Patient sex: F
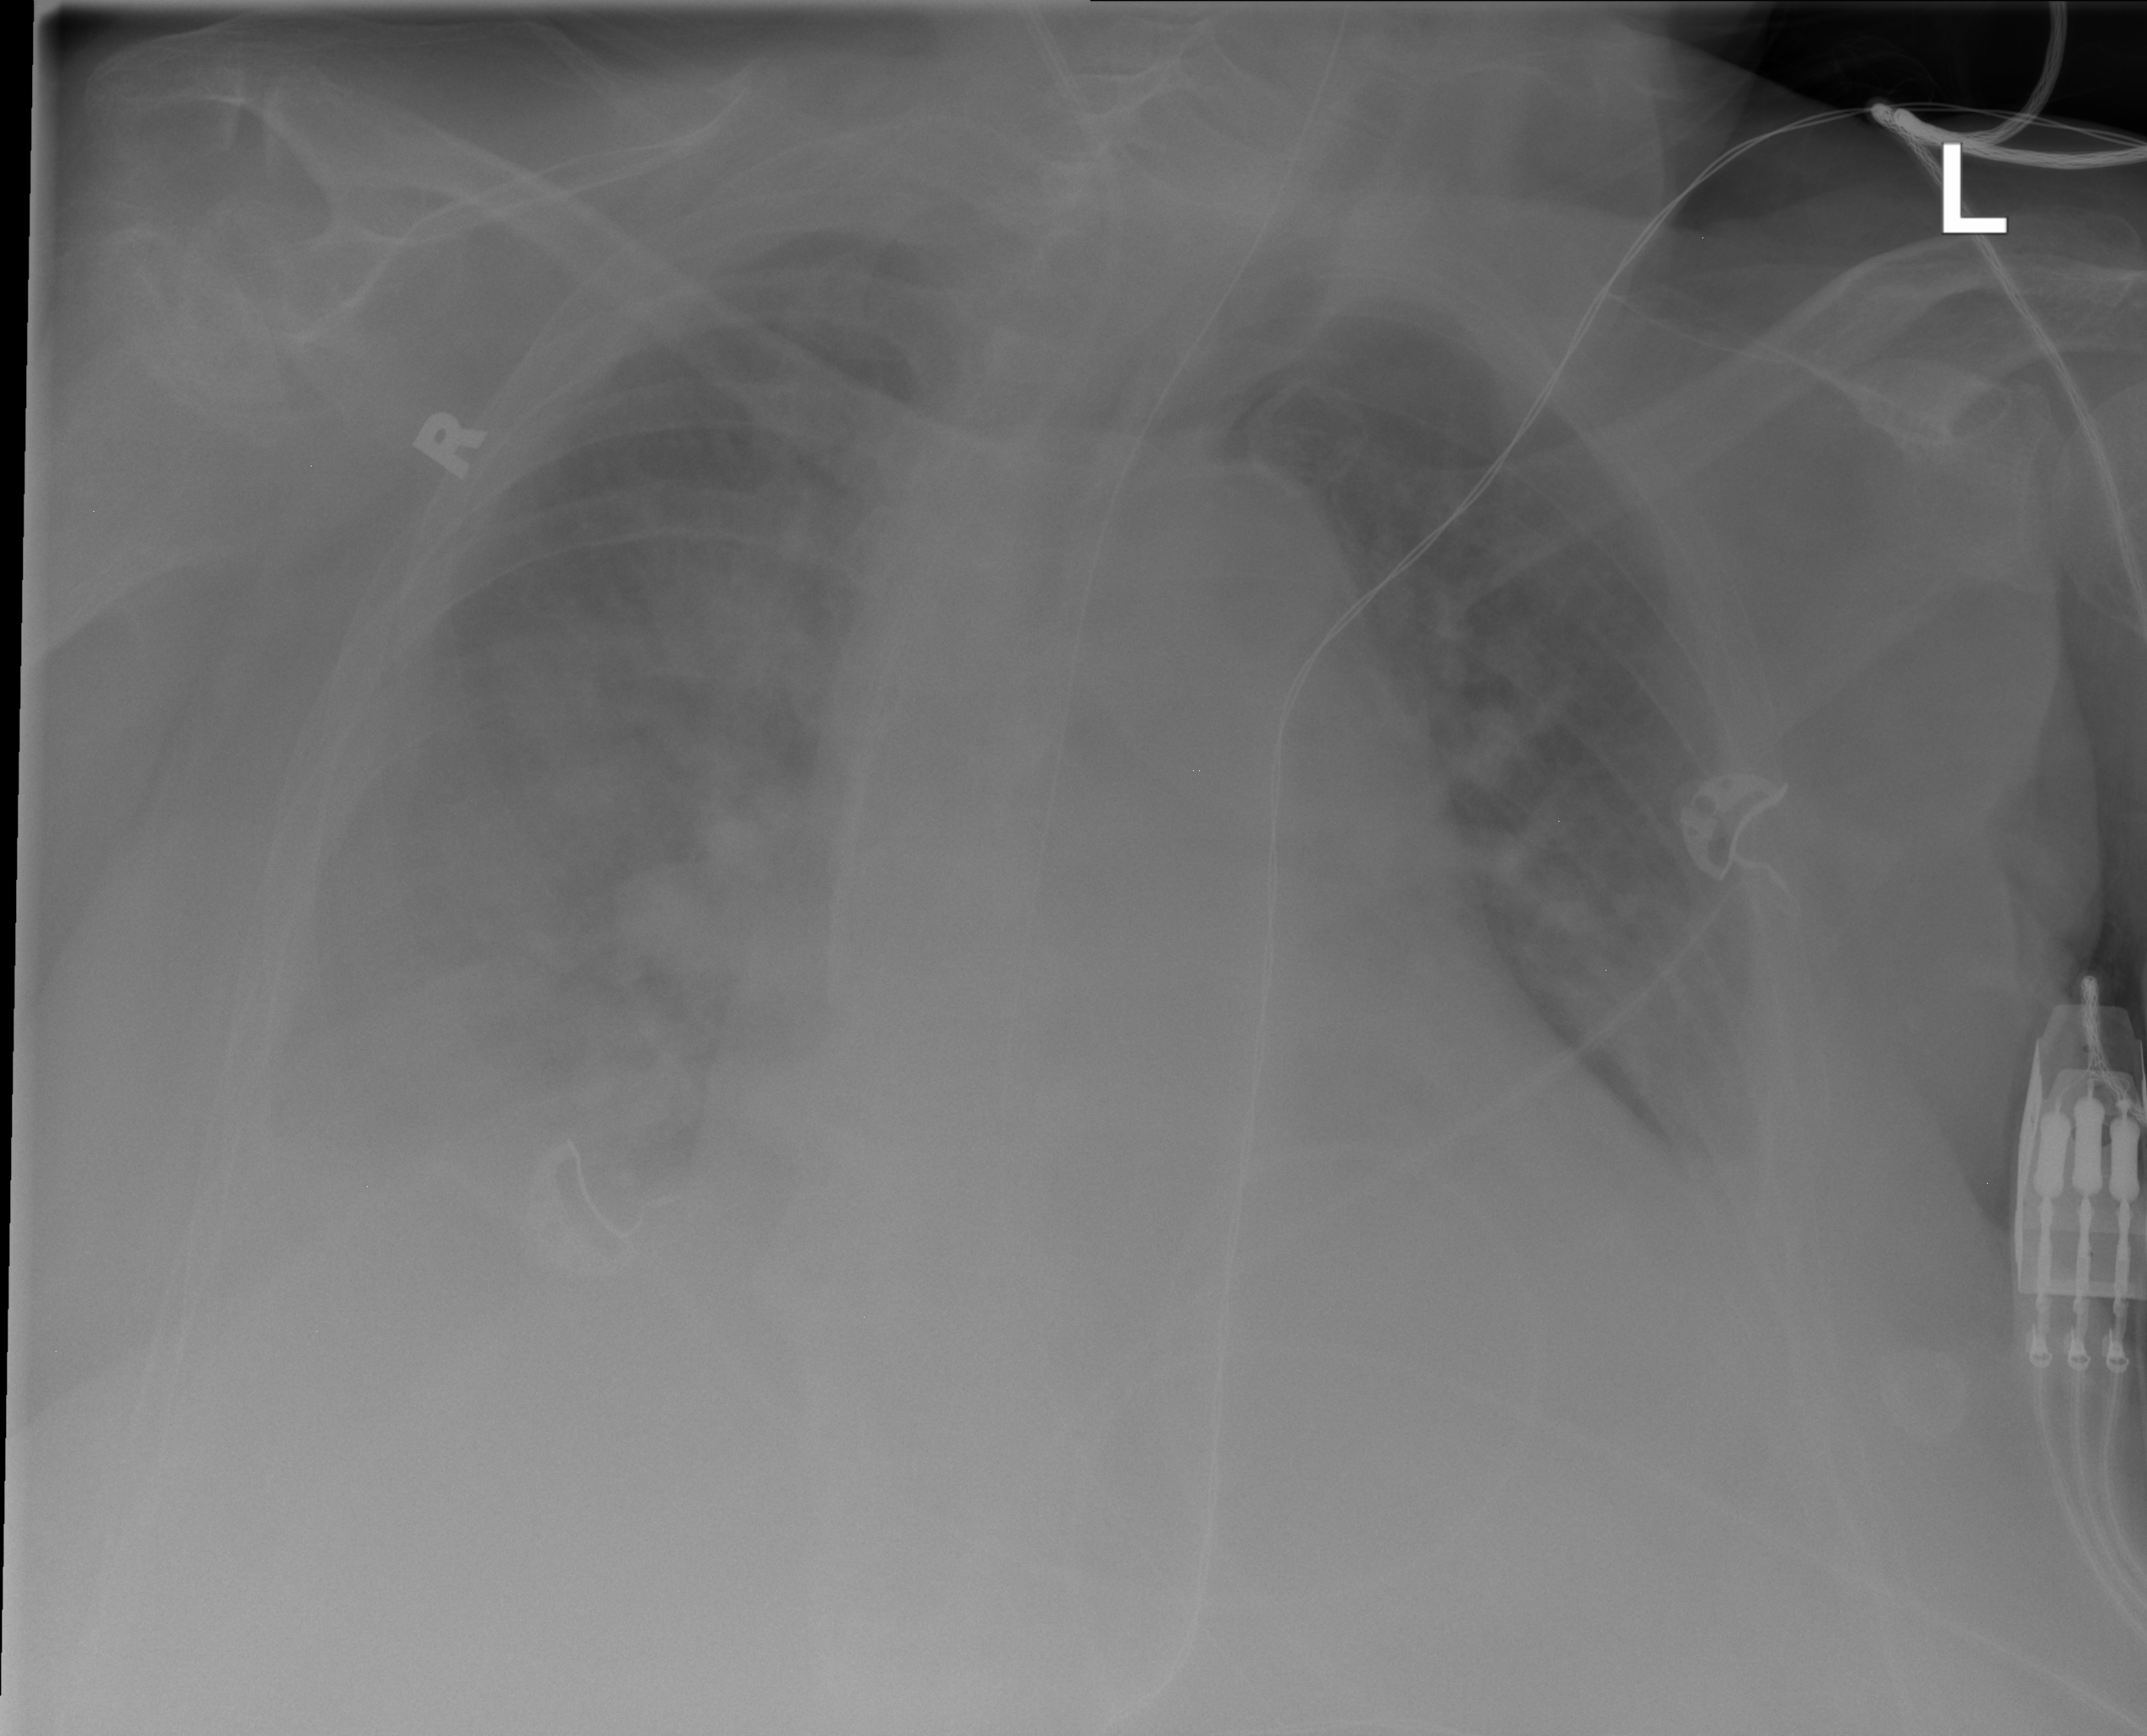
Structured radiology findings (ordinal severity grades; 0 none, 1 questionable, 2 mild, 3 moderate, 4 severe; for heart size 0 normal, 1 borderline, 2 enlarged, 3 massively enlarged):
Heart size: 2
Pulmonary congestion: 2
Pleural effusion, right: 2
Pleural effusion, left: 2
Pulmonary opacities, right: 2
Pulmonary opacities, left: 0
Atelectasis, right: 2
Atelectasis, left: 2